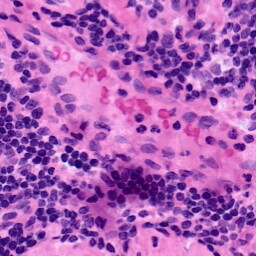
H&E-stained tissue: LymphNode